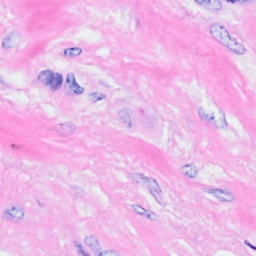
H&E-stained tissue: Breast